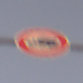
Verkehrszeichen: VerbotFuerKraftfahrzeugeUeberDreiKommaFuenfTonnen
Umgebung: Outdoor, Nature
Tageszeit: SunriseSunset
Wetter: Clear
Licht: Natural
Jahreszeit: NotSpecified
Kontrast: LowContrast